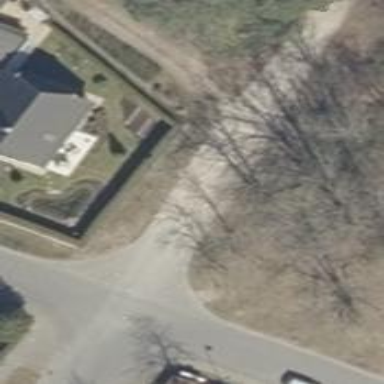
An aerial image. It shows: Smooth asphalt road in residential area.